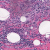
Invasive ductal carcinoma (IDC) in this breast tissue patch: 0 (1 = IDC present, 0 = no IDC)